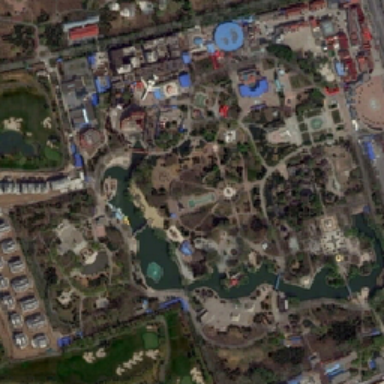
There is a park where amusement park is located by the street .